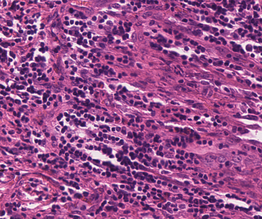
Tumor epithelial tissue: no
Tumor-associated stroma tissue: yes
Normal tissue: no